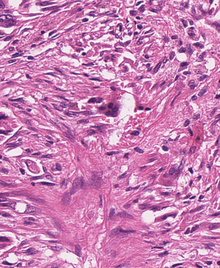
Tumor epithelial tissue: no
Tumor-associated stroma tissue: yes
Normal tissue: no